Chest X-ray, AP view. Patient: 46 years old, sex M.
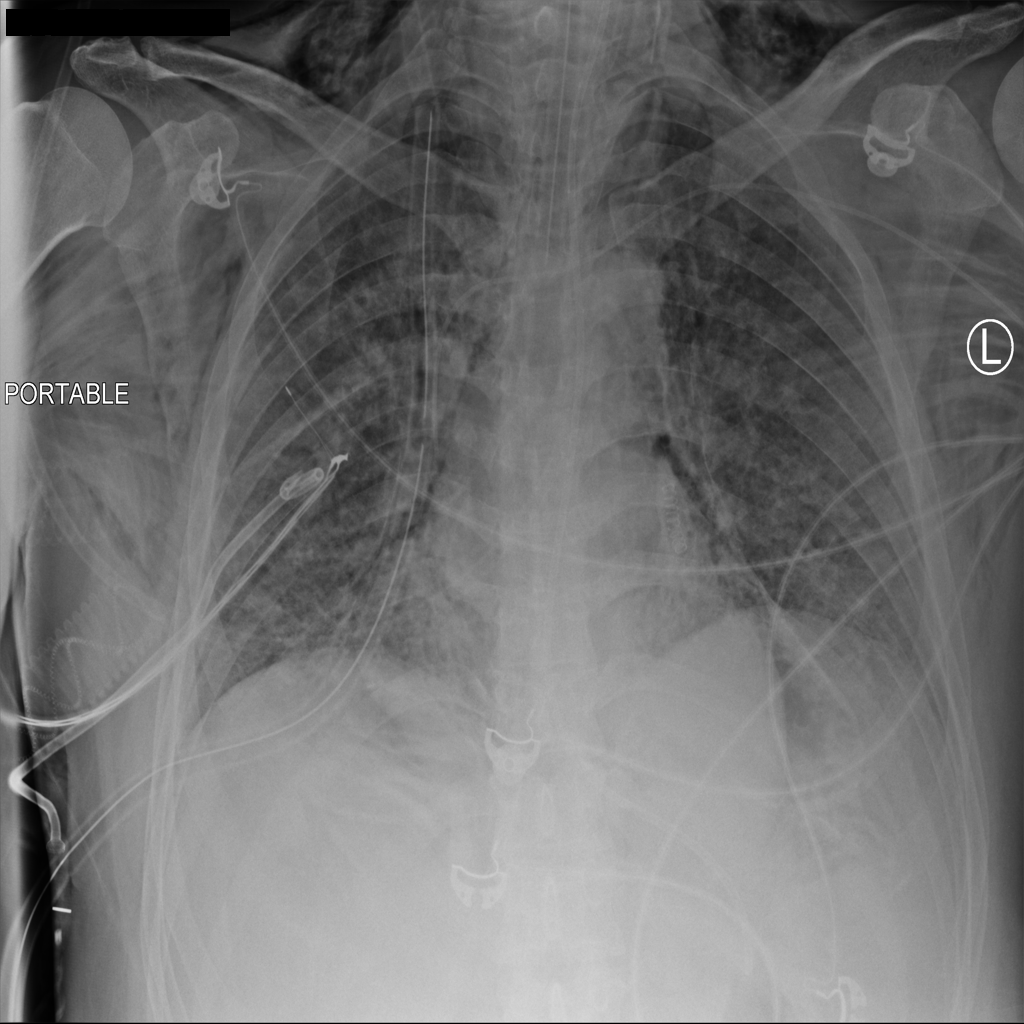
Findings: Consolidation